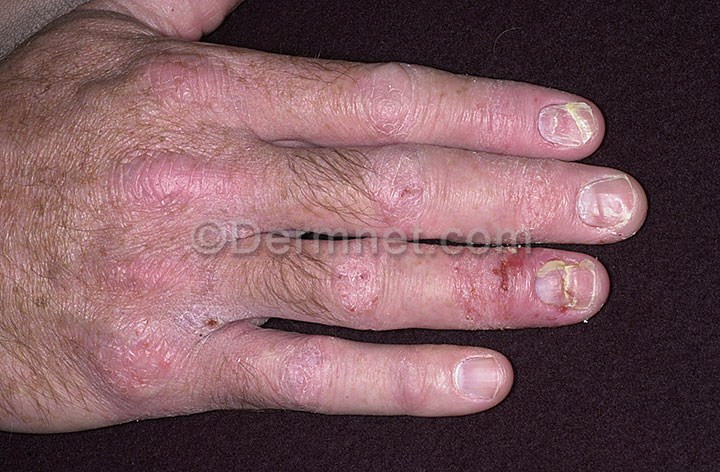
Disease: Atopic Dermatitis Photos